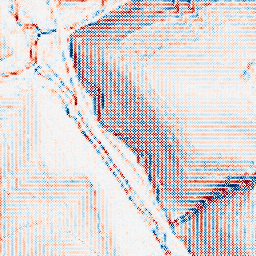
Category: wavelet
Decomposition family: wavelet_biorthogonal
Decomposition parameters: wavelet: bior1.3
level: 1
Upsampling method: sinc_blackman
Upsampling parameters: scale: 4
kernel_size: 16
Upsampling scale: 4